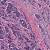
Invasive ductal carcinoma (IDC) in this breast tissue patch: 1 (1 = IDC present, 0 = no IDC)